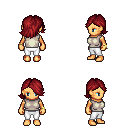
a pixel art fantasy rpg character, female body template, human, tanned skin, white sleeveless shirt, white pants, brunette swoop hairstyle, bracelets, four views (front, back, left, right), 2x2 character sprite sheet, small pixel art, hard edges, no anti-aliasing